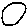
Label: circle